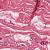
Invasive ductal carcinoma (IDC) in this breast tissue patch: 0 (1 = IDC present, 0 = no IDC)